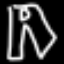
Label: pants